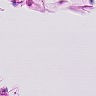
Metastatic tissue present: no